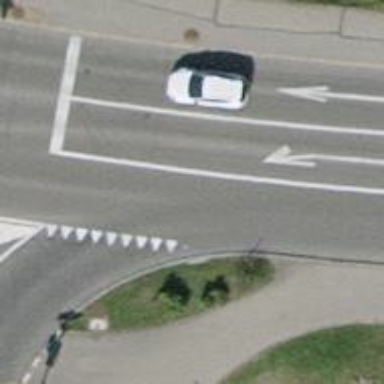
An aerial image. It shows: Road crossing with traffic signals.